Question: When I 'console.log' an object in Chrome, I see all properties and a method name, but I can't see the contents of the method itself. How can I view the contents of an object's method?
I've created a <URL> that may help explain what I'm looking for.

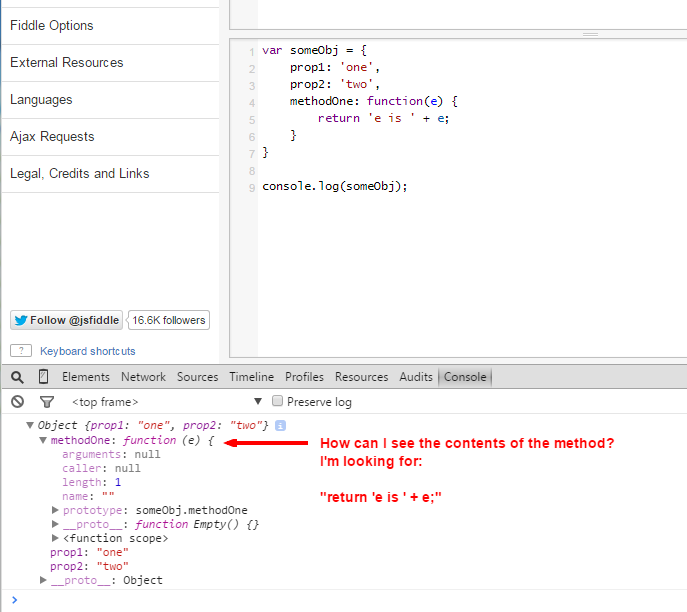
Answer: 1. Find the function of interest in the Console
2. Right click the word function
3. Click "Show function definition"
4. Function is now displayed in the Sources tab
---
Alternatively, log the result of
'''
Function.prototype.toString.call(someObj.methodOne)
/*
function (e) {
return 'e is ' + e;
}
*/
'''
---
A third choice is to double click on the word 'function' which expands the function in an edit box, but personally I don't like this method because it's misleading - you can't actually make changes but typed keys do change the contents of the box and any other logging activity will cause you to lose focus